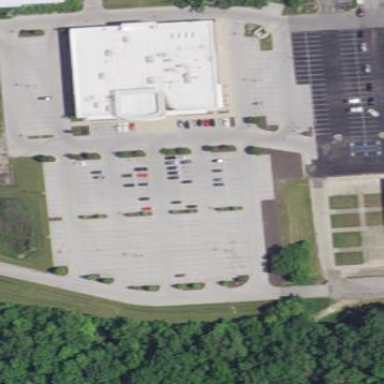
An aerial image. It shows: Parking area with surface.